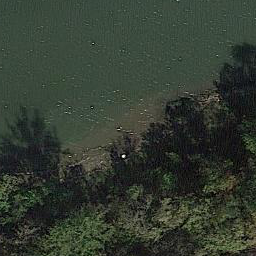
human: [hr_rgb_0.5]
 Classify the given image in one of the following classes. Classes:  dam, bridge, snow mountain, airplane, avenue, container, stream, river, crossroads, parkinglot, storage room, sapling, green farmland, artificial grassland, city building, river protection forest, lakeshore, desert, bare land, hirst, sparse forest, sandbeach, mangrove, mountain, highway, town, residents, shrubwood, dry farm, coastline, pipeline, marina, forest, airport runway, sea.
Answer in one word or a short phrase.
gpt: river protection forest